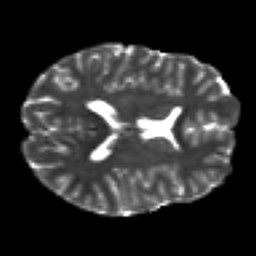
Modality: T2w
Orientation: axial
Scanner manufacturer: siemens
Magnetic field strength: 3 T
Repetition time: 7.8 s
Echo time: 0.09 s